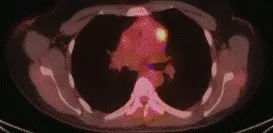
Key imaging and pathology results from the Rhabdomyosarcoma and Diffuse large B-cell lymphoma. A; Axial view of the left thigh rhabdomyosarcoma demonstrating the lesion was FDG-avid on PET scan.
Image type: radiology (pet)